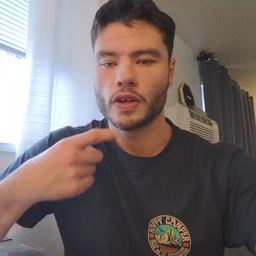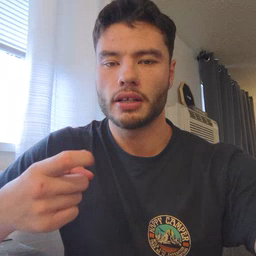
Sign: red